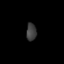
Tissue: lung
Cell type: Smooth muscle cells
Senescence score: 0.6488
Nuclear area (px): 178
Mean DAPI intensity: 59.91